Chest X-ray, PA view. Patient: 69 years old, sex M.
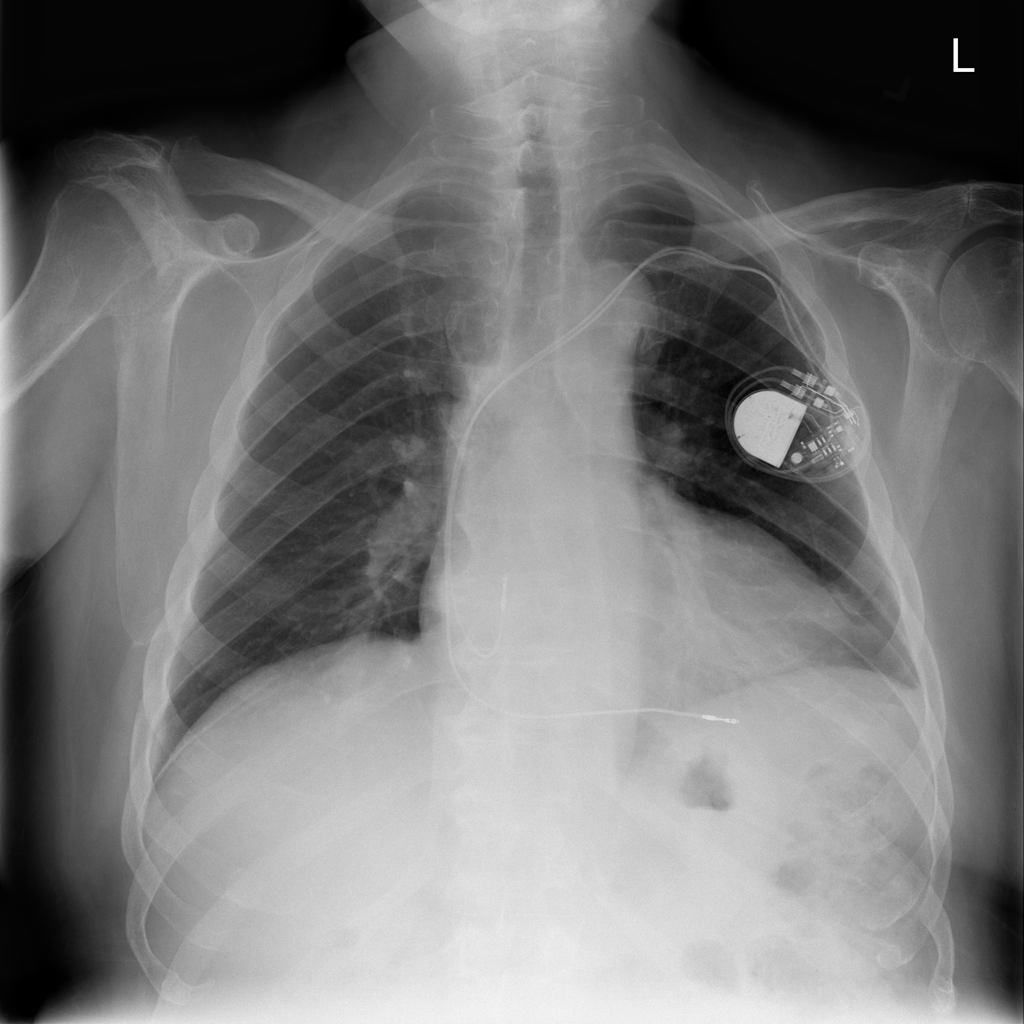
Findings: Infiltration